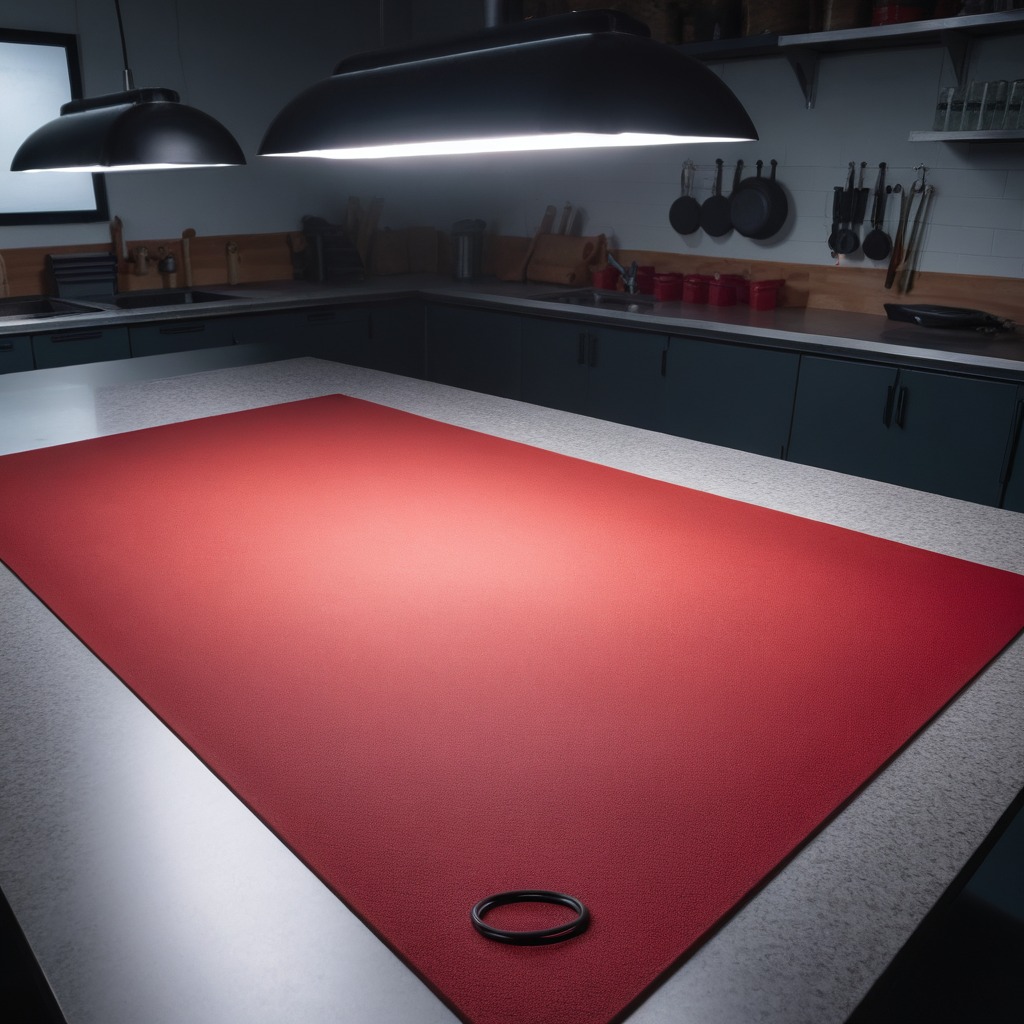
A rubber O-ring lies on a clean granite tabletop covered with a red rubber mat inside a workshop under bright overhead lighting crisp shadows high clarity worn but beneath the mat